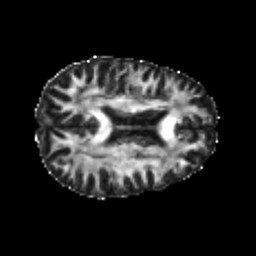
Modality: FA
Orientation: axial
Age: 25
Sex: female
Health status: healthy
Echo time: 0.074 s